Field crop: maize
Growth stage: 2
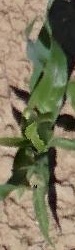
Species: maize